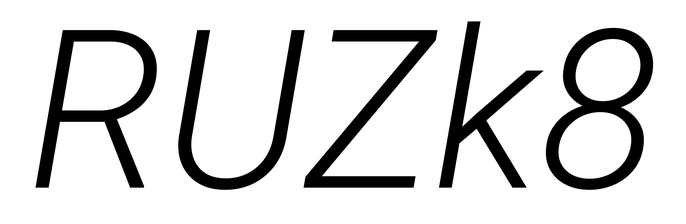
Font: Roboto-Italic_Light_Italic